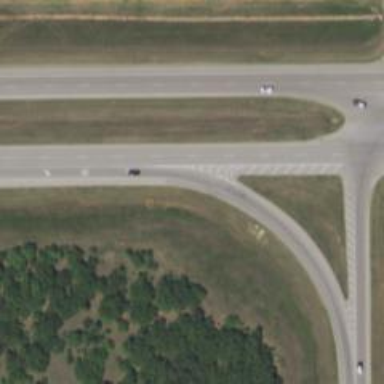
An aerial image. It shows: Trunk highway with expressway features.